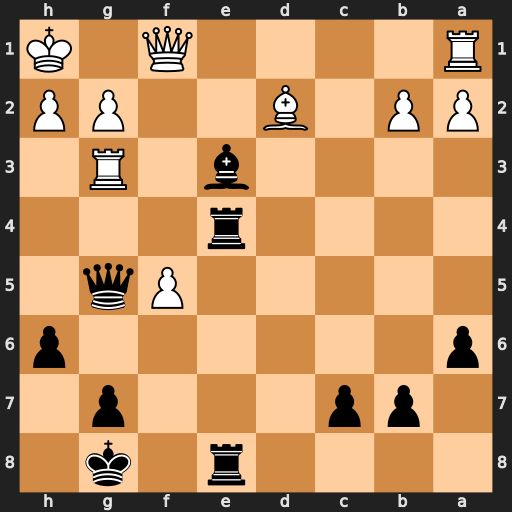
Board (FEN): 4r1k1/1pp3p1/p6p/5Pq1/4r3/4b1R1/PP1B2PP/R4Q1K
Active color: b
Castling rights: -
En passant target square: -
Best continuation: Bxd2 Rxg5 hxg5 h3 Re1 Rxe1 Rxe1 Qxe1 Bxe1